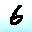
Label: 6